Field crop: tomato
Growth stage: 1
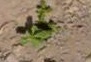
Species: portulaca